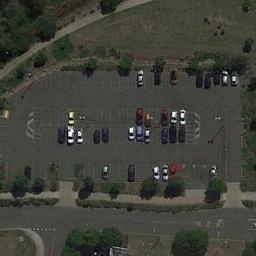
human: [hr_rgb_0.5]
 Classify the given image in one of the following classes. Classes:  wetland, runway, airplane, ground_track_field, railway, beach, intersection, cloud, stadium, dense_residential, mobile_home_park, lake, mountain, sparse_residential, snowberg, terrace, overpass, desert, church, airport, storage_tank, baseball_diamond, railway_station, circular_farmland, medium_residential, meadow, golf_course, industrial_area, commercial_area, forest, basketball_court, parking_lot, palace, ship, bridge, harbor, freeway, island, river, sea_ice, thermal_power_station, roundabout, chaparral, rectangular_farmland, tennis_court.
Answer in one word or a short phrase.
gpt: parking_lot